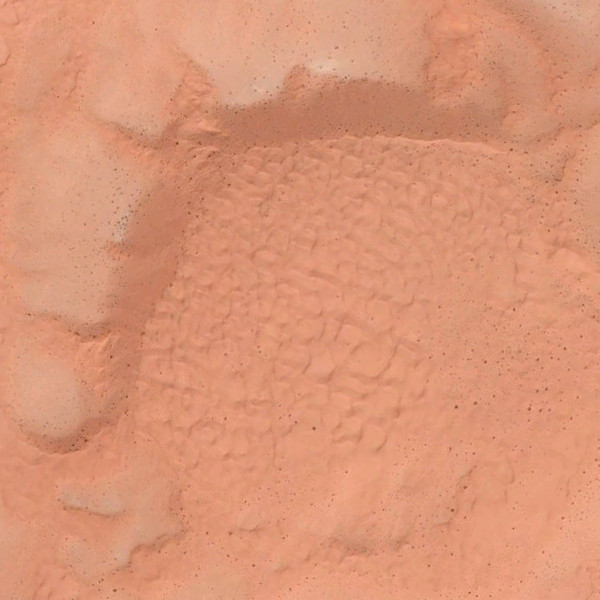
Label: Desert